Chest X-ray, AP view. Patient: 42 years old, sex F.
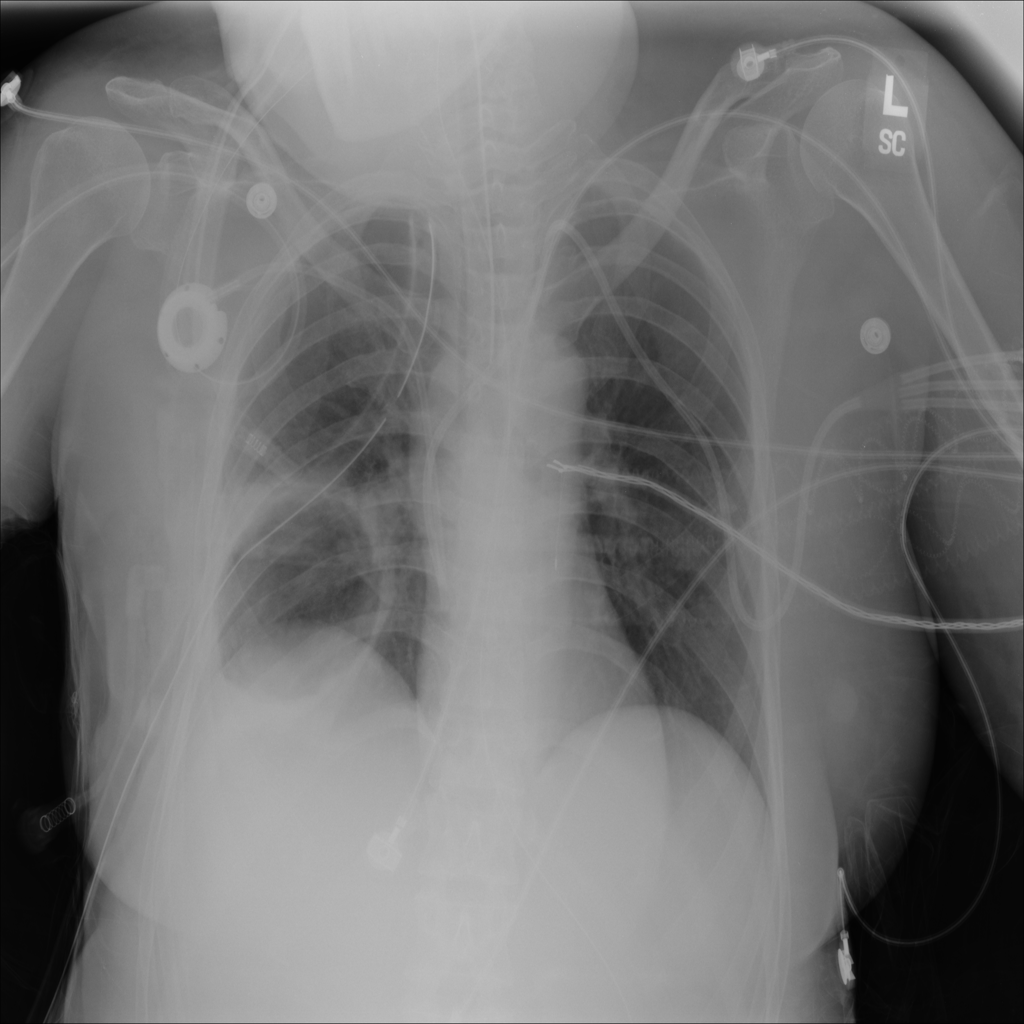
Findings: Infiltration